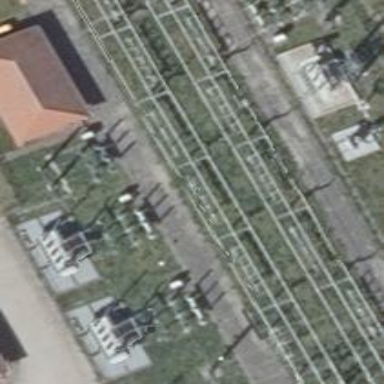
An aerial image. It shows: Power line with 3 cables. The line type is busbar.